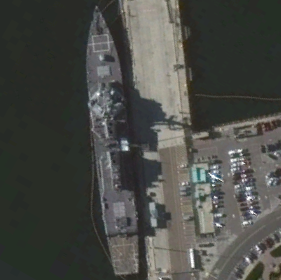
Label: destroyer